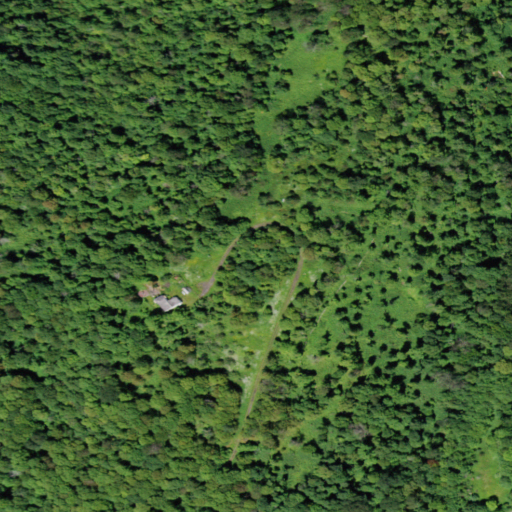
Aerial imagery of mountain in New York named Craig Hill containing deciduous forest and open development